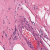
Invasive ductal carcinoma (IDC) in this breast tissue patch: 0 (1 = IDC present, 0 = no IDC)